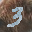
Label: 3